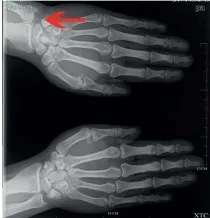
Upper half of body CT, head CT, and X-ray images of the both hands of the patient. (C) Head CT scan. Red arrow indicates calcification of tentorium cerebelli.
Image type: radiology (x_ray)